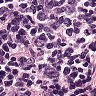
Metastatic tissue present: no